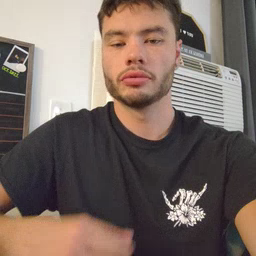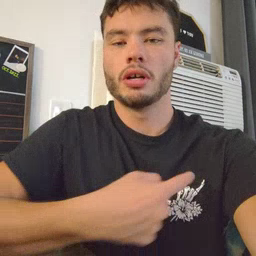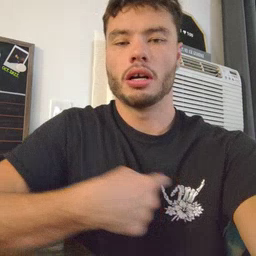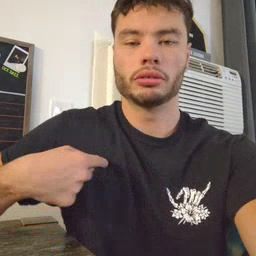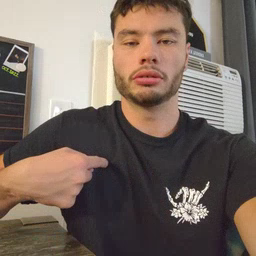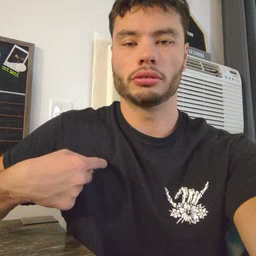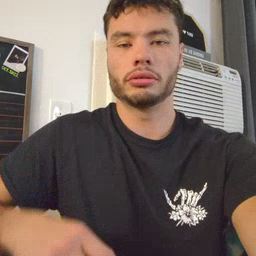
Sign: weus